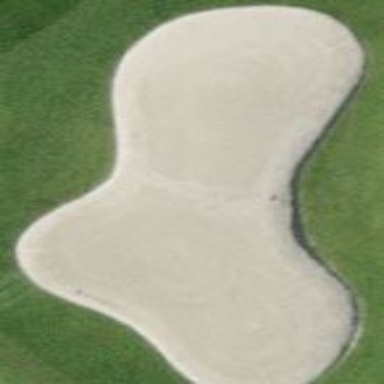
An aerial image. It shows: Golf bunker filled with sandy terrain.